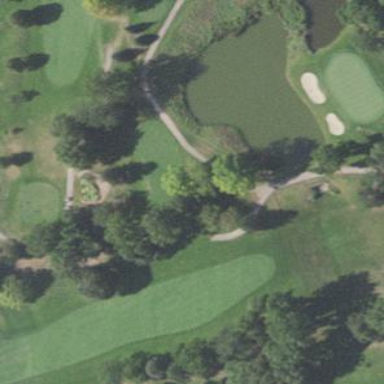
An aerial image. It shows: Water hazard on golf course.